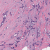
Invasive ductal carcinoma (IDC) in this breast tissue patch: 1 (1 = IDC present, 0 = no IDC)